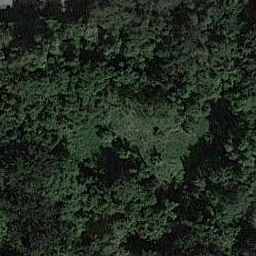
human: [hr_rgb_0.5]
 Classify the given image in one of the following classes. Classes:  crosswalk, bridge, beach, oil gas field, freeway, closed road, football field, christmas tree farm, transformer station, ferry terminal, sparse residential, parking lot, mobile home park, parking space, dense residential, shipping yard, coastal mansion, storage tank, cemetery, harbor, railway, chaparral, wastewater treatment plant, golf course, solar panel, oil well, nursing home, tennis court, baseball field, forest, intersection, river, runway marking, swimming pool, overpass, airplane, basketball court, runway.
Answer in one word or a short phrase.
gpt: forest